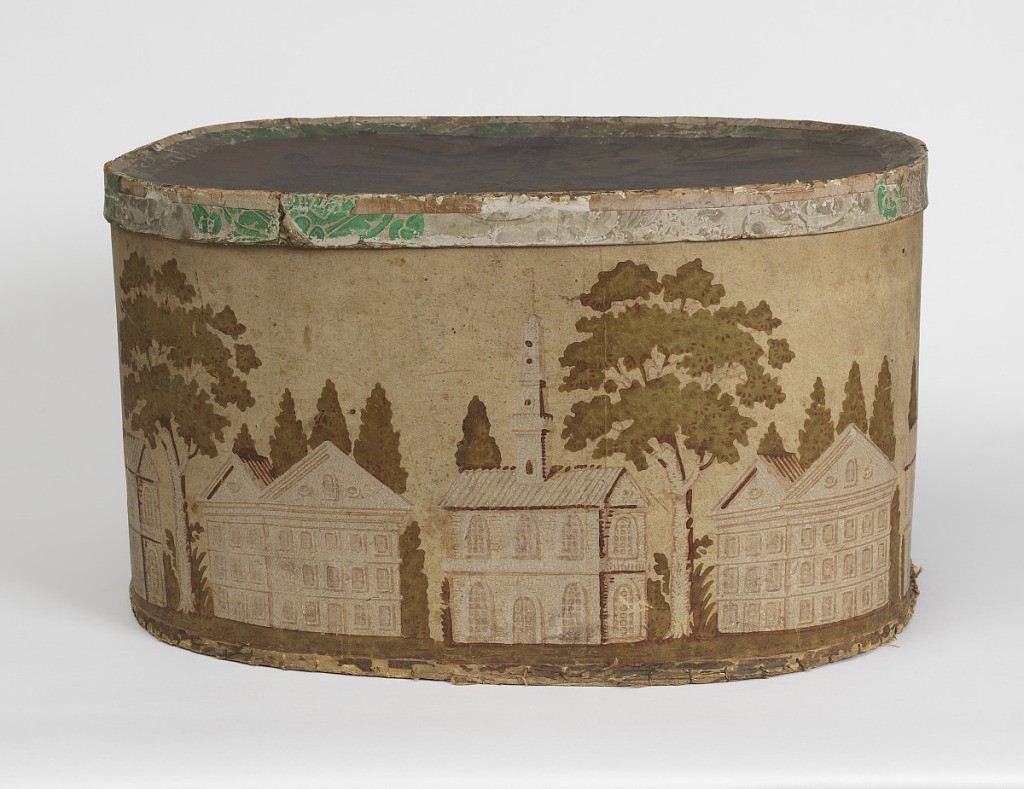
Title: Bandbox
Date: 1830–50
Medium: Block-printed paper, pasteboard support
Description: Neutral field, brownish-green trees and ground, pink brick buildings: the first capitol at Albany (?) Top has parrots and tree branches.